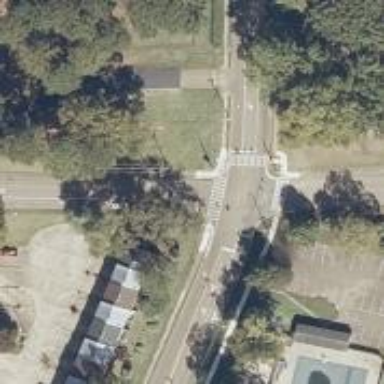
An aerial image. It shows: Marked road crossing.